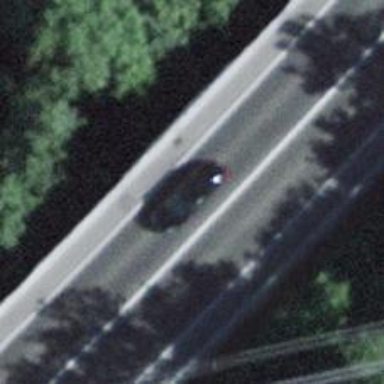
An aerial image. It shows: Trunk highway bridge with asphalt surface.